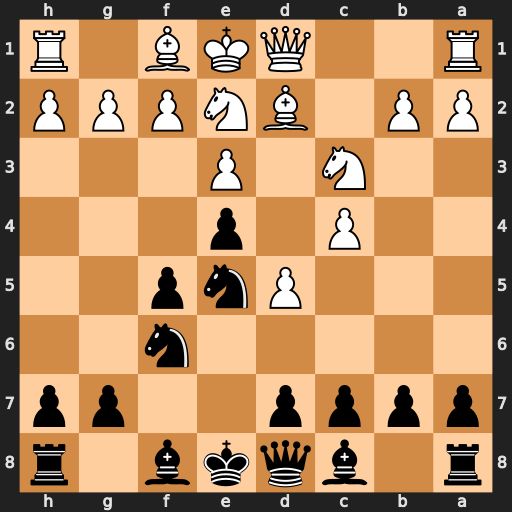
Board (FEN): r1bqkb1r/pppp2pp/5n2/3Pnp2/2P1p3/2N1P3/PP1BNPPP/R2QKB1R
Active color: b
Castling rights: KQkq
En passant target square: -
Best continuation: Nd3#